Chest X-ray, AP view. Patient: 63 years old, sex M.
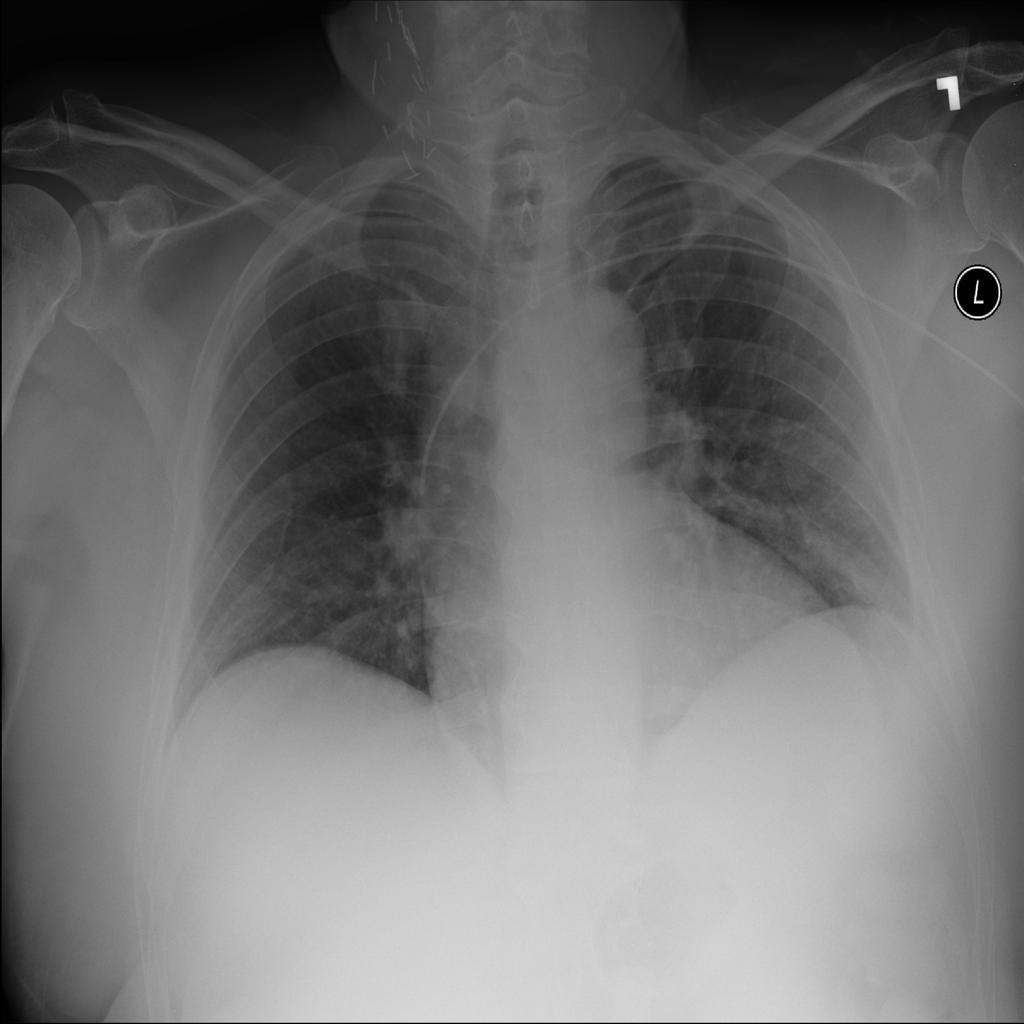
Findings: No Finding